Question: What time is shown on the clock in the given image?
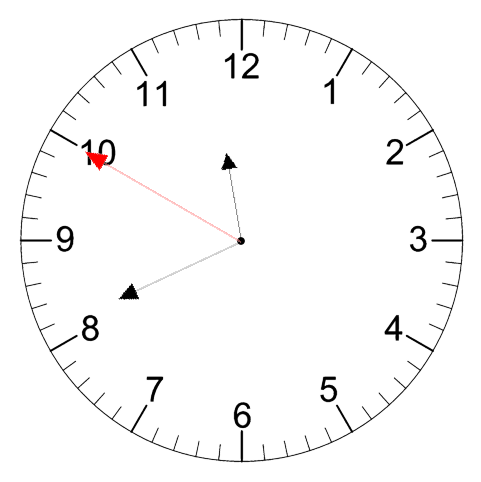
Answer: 11:40:50